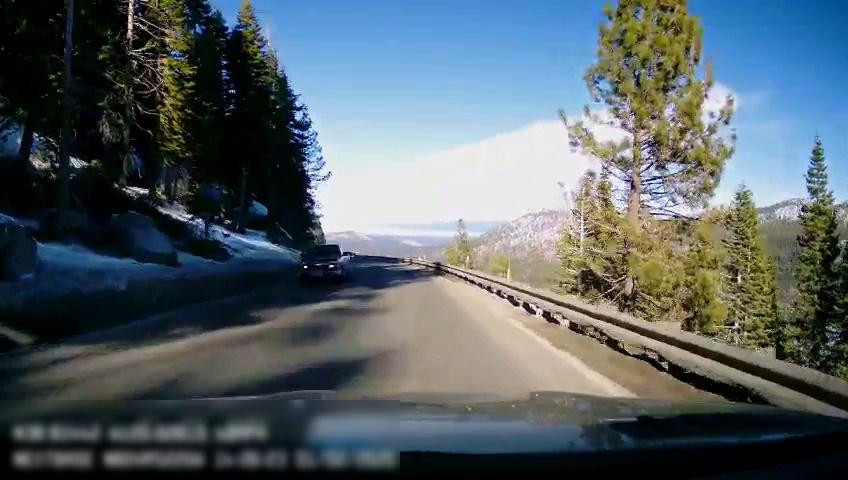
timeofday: Day
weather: Snowy
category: Drivable Space
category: Vehicles | Truck